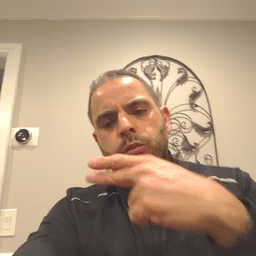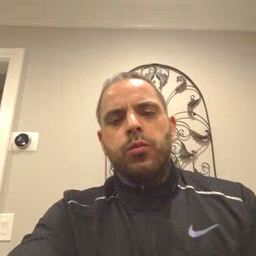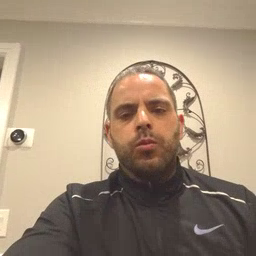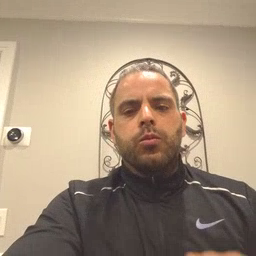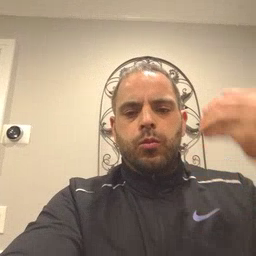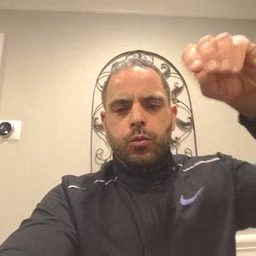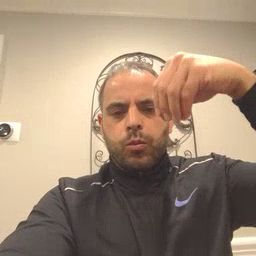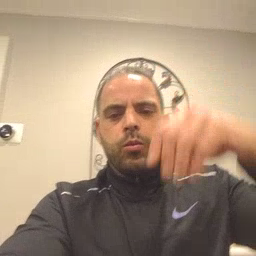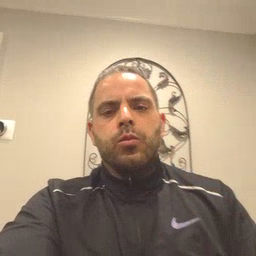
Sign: store